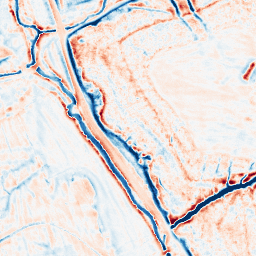
Category: edge_preserving
Decomposition family: bilateral
Decomposition parameters: d: 15
sigma_color: 100
sigma_space: 25
Upsampling method: bicubic_3x
Upsampling parameters: scale: 3
Upsampling scale: 3